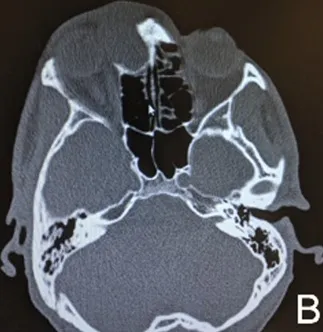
Coronal plane of computed tomography scan showing a frontal sinus mucocele with intra-orbital extension.
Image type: radiology (ct)